Question: I was wondering what these colors green and red signify! Also what is this '++' besides green colored number for?

Thanks,
Before you down-vote this question, please look at this link
<URL> There it looks like green signify for deletion and red for addition! Although I admit that looks counter-intuitive. Thats why I am asking to be sure. Thanks.
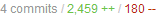
Answer: This indicates how many lines of code changed in the commits by this user.
In this case the user has added 2459 and deleted 180 lines of code in 4 commits.
Note: GitHub treats line changes as deletion and addition:
'''
- "Orginal Text"
+ "Orginal 2 Text"
'''
Would result in '1 ++ / 1--'!